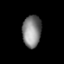
Tissue: lung
Cell type: Endothelial cells
Senescence score: 0.6738
Nuclear area (px): 586
Mean DAPI intensity: 130.386